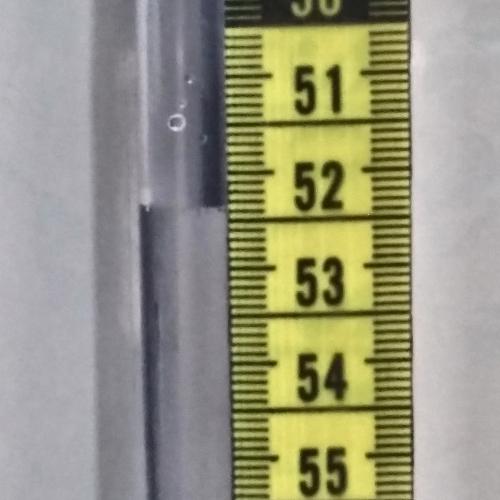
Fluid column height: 52.3 cm